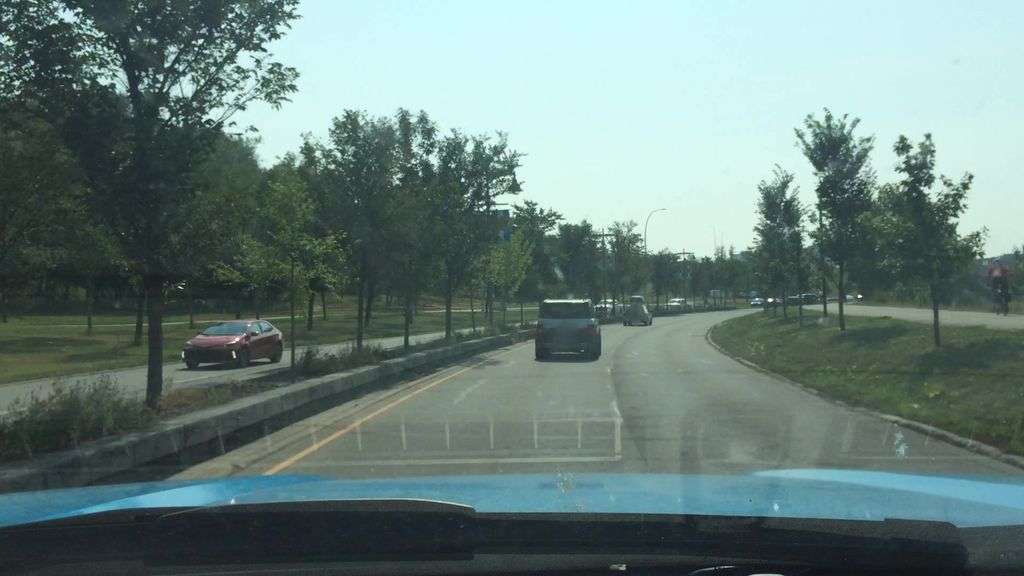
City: calgary